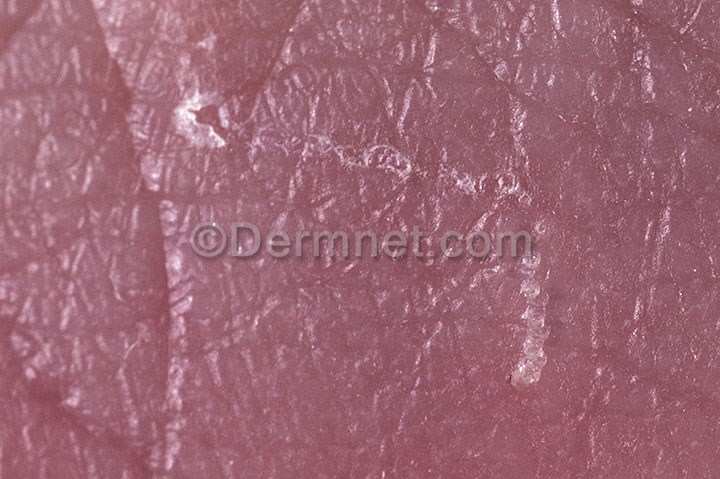
Disease: Scabies Lyme Disease and other Infestations and Bites